Current action and preconditions to check: trajectory_clear

Your task: For each precondition in the list above, predict whether it will hold at this action.

Consider the current scene as observed from the mobile robot's camera, and analyze the predicted future states of all dynamic agents (e.g., people, animals, vehicles, or any moving entities) within the NEXT SECOND.

IMPORTANT: Only answer "very likely" if you are absolutely certain—based on strong, clear evidence—that a dynamic agent will violate the precondition in the predicted future state. Do NOT answer "very likely" for unlikely, ambiguous, or low-probability risks.

Ask yourself for each precondition: Is there a high probability, with clear and convincing evidence, that the predicted future states of any dynamic agent will interfere with the predicted future state of the currently executing action within the NEXT SECOND, causing that precondition to fail?

Assess the risk level based on these predictions. Use "likely" or "very likely" if motions create a clear risk of interference.

Use "neutral" or "improbable" if agents are nearby but their predicted paths are clearly diverging or non-conflicting.

Failure Risk Categories: "very improbable", "improbable", "neutral", "likely", "very likely"

Answer Format: Output ONLY the probability_of_failure value from these categories: "very improbable", "improbable", "neutral", "likely", "very likely"

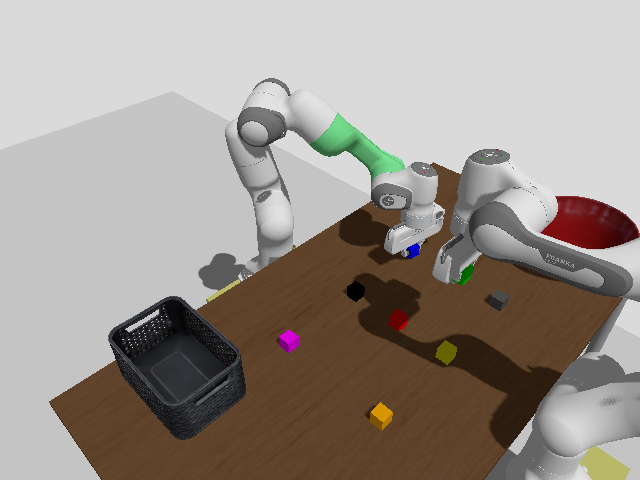

Answer: very improbable